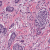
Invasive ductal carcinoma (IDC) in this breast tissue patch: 1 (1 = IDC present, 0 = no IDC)